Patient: sex M, age 78
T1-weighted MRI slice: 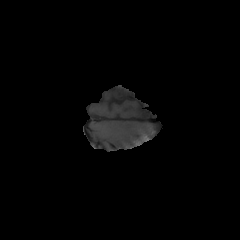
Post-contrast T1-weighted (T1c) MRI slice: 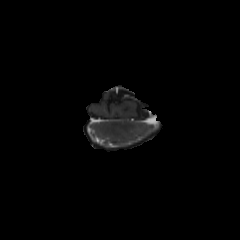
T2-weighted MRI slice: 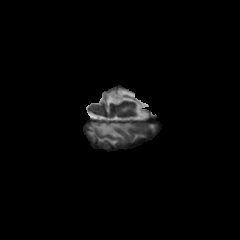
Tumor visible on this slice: yes
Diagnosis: Glioblastoma, IDH-wildtype
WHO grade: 4